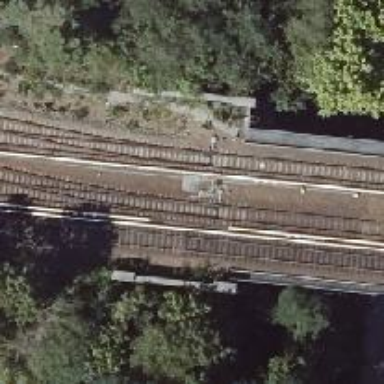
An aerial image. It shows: Light rail electrified railway.